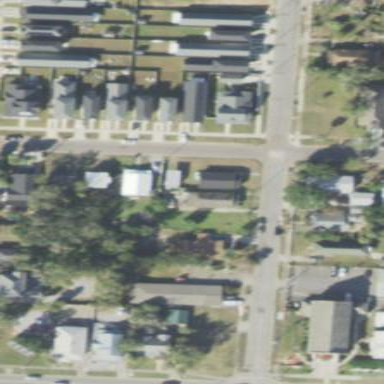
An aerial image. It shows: Single-family residential area.